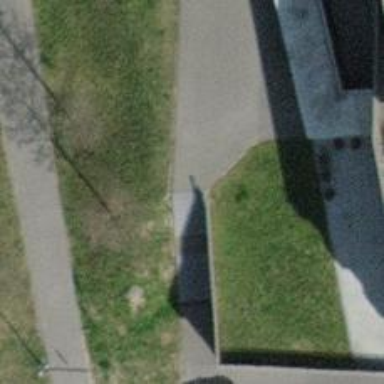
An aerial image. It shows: Set of concrete steps.